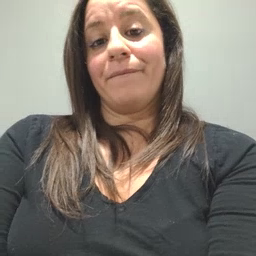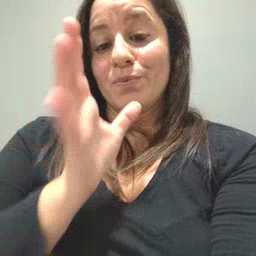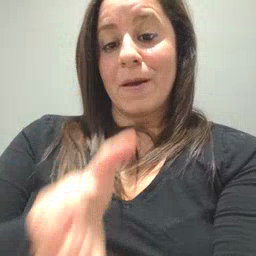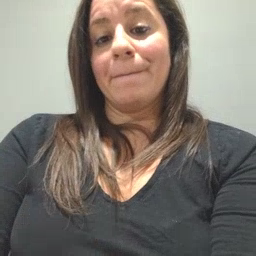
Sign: grandma